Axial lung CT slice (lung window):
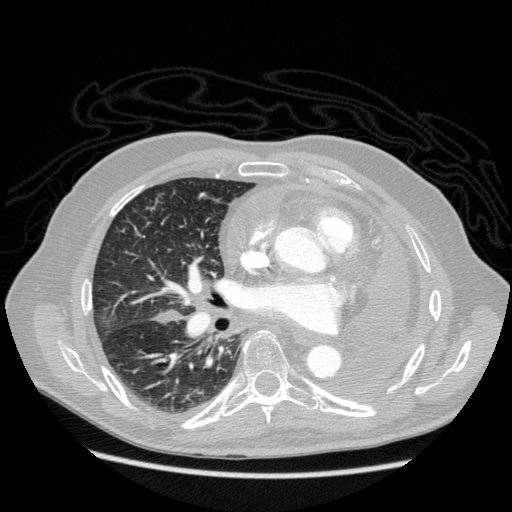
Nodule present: no